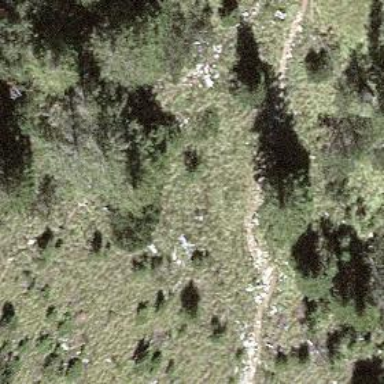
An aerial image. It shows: Path with excellent trail visibility on the ground.